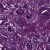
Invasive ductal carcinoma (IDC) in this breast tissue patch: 1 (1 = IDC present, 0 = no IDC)